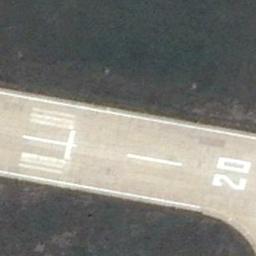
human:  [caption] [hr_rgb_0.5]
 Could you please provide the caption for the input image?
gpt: The runway goes through the lawn and the designation marking is 22 .

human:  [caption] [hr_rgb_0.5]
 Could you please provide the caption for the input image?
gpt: White '20' and dash sign on the runway .

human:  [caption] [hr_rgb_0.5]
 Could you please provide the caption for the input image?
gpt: The grass is beside the runway .

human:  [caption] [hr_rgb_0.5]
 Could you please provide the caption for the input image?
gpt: The runway is on the grass .

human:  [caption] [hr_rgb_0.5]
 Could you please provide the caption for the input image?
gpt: There are green meadows beside the runway with white marks .